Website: bh-photo
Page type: address-validator
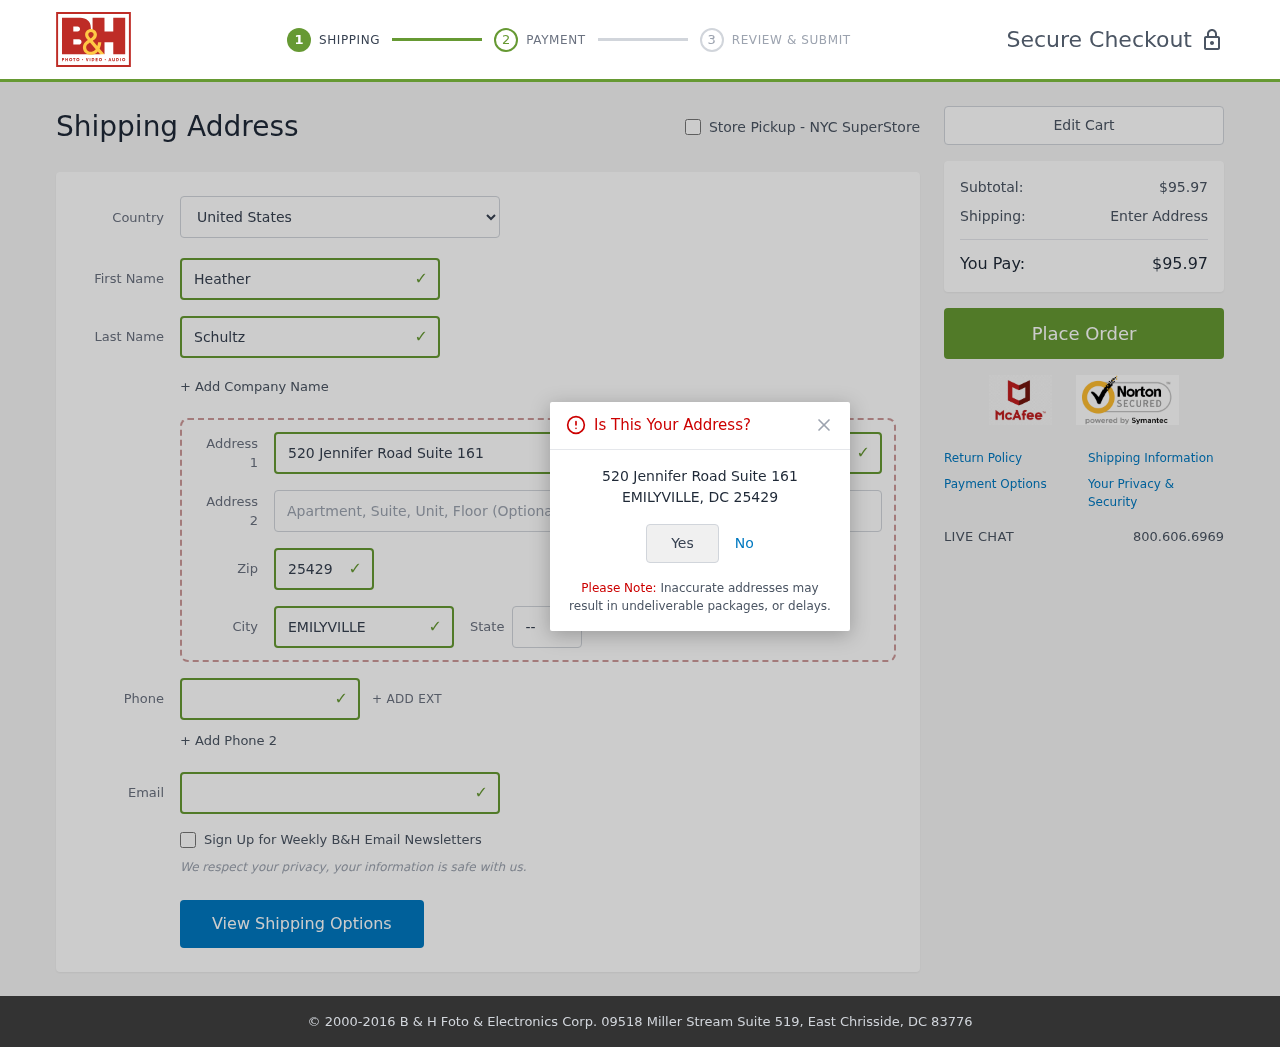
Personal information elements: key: PII_CITY
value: Emilyville
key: PII_COUNTRY
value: United States
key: PII_EMAIL
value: heatherschultz@gmail.com
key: PII_FIRSTNAME
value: Heather
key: PII_LASTNAME
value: Schultz
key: PII_PHONE
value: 2968349899
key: PII_POSTCODE
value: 25429
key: PII_STATE_ABBR
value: DC
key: PII_STREET
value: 520 Jennifer Road Suite 161
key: PII_CITY_CONFIRM
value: EMILYVILLE
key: PII_STATE
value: DC
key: PII_POSTCODE_FULL
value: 25429
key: PII_POSTCODE_NUMERIC
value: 25429
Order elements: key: ORDER_SUBTOTAL
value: $95.97
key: ORDER_TOTAL
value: $95.97